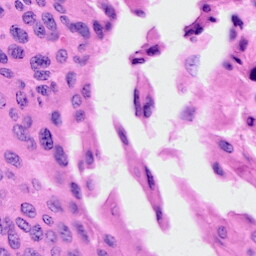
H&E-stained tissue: Cervix